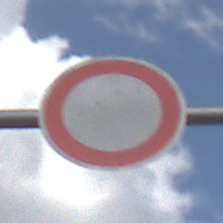
Verkehrszeichen: VerbotFahrzeugeAllerArt
Umgebung: Outdoor, Nature
Tageszeit: Midday
Wetter: PartlyCloudy
Licht: Natural
Jahreszeit: NotSpecified
Kontrast: LowContrast